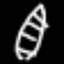
Label: leaf